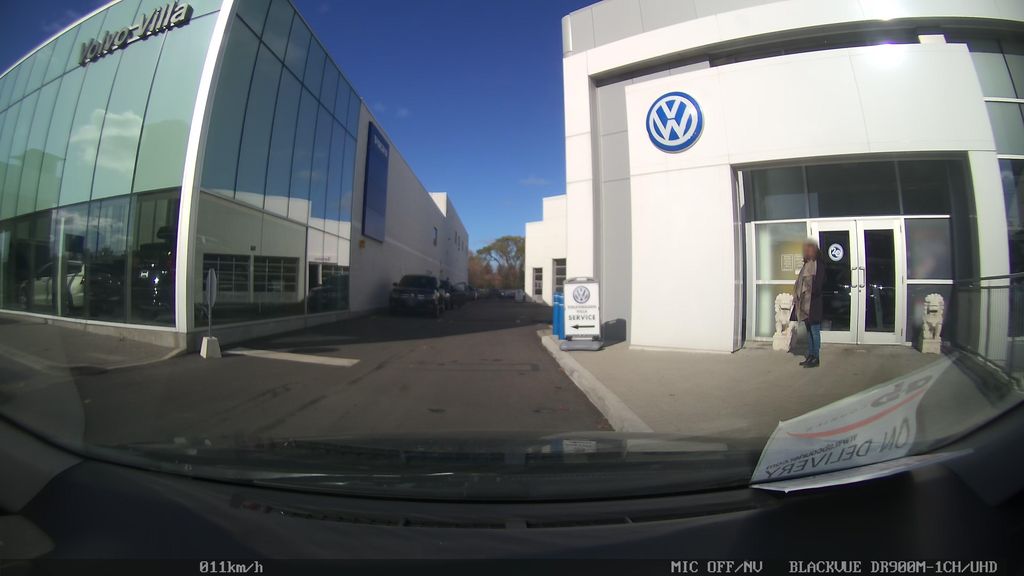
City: toronto